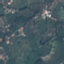
Label: PermanentCrop